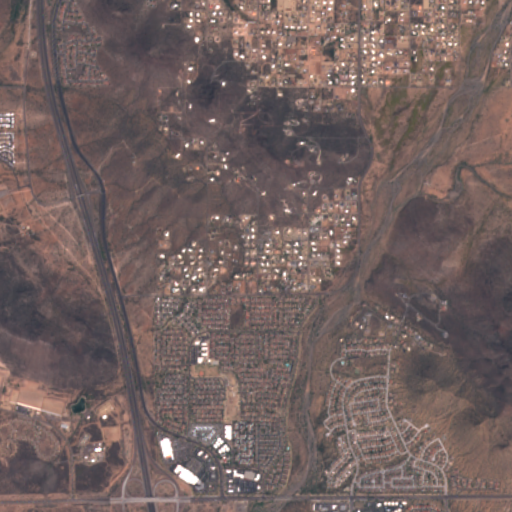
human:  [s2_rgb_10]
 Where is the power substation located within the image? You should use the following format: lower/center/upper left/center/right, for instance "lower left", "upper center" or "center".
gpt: The power substation is located in the lower center of the image.
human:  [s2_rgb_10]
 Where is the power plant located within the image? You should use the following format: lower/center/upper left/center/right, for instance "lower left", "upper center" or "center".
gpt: There is no power plant in the image.